【题型】选择题　【知识点】平面几何　【难度】medium
如图，在正方形 $ABCD$ 中，$\triangle ABP$ 是等边三角形，$AP$、$BP$ 的延长线分别交边 $CD$ 于点 $E$、$F$，连结 $AC$、$CP$，$AC$ 与 $BF$ 相交于点 $H$，有下列 5 个结论：① $AE = 2CF$；② $\triangle CFP \sim \triangle APH$；③ $\triangle CFP \sim \triangle ACP$；④ $CP^2 = PH \cdot PB$。正确的有（ ）

% --- 选项部分 ---
\noindent A. 1 个 \quad B. 2 个 \quad C. 3 个 \quad D. 4 个

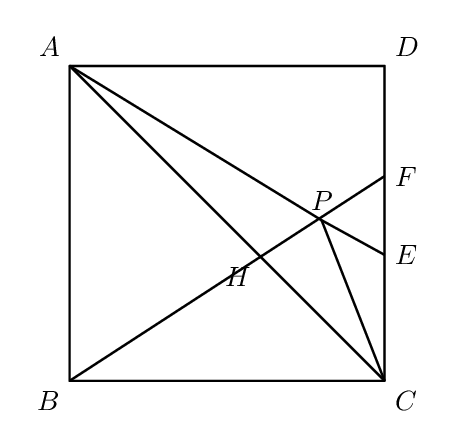
【解答】

\noindent \textbf{【答案】} C

\vspace{0.2cm}
\noindent \textbf{【详解】} 解：由题意得：$AB=BC=CD=AD$，$\angle ABD=\angle BCD=\angle ADC=\angle BAD=90^\circ$，
$\because \triangle ABP$是等边三角形，
$\therefore \angle ABP=\angle APB=\angle BAP=60^\circ$，$AB=AP=BP$，
$\therefore \angle DAE=\angle CBF=30^\circ$，
$\therefore \triangle DAE \cong \triangle CBF$，$BF=2CF$，
$\therefore AE=BF$，
$\therefore AE=2CF$；故①正确；

$\because BP=AB=BC$，$\angle PBC=30^\circ$，
$\therefore \angle BPC=\angle BCP=75^\circ$，
$\therefore \angle FCP=15^\circ$，
$\because \angle BAC=45^\circ$，$\angle BAP=60^\circ$，
$\therefore \angle CAP=15^\circ$，
$\because \angle CBF=30^\circ$，
$\therefore \angle CFP=60^\circ=\angle APH$，
$\therefore \triangle CFP \backsim \triangle APH$；故②正确；

若$\triangle CFP \backsim \triangle ACP$，则$\angle CFP=\angle ACP$，
$\because \angle CFP=60^\circ$，$\angle ACP=\angle BCP-\angle BCA=30^\circ$，
故③错误；

$\because \angle PCH=30^\circ$，$\angle CPH=75^\circ$，
$\therefore \angle PHC=75^\circ$，$CP=CH$，
$\because \angle PBC=30^\circ$，$\angle BPC=\angle BCP=75^\circ$，
$\therefore \triangle BCP \backsim \triangle CPH$，
$\therefore CP:PH=PB:CH$，即$CP \cdot CH=PB \cdot PH$，
$\therefore CP^2=PH \cdot PB$，故④正确；

故选：C．